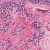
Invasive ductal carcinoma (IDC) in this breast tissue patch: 1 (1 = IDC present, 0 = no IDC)